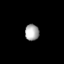
Tissue: lung
Cell type: Epithelial cells
Senescence score: 0.2146
Nuclear area (px): 222
Mean DAPI intensity: 170.113